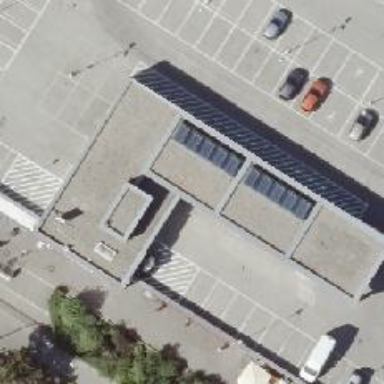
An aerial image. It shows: Supermarket.